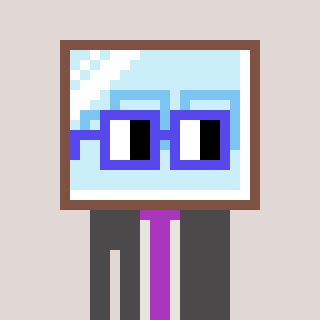
a pixel art character with square blue glasses, a mirror-shaped head and a grayscale-colored body on a warm background